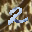
Label: 2